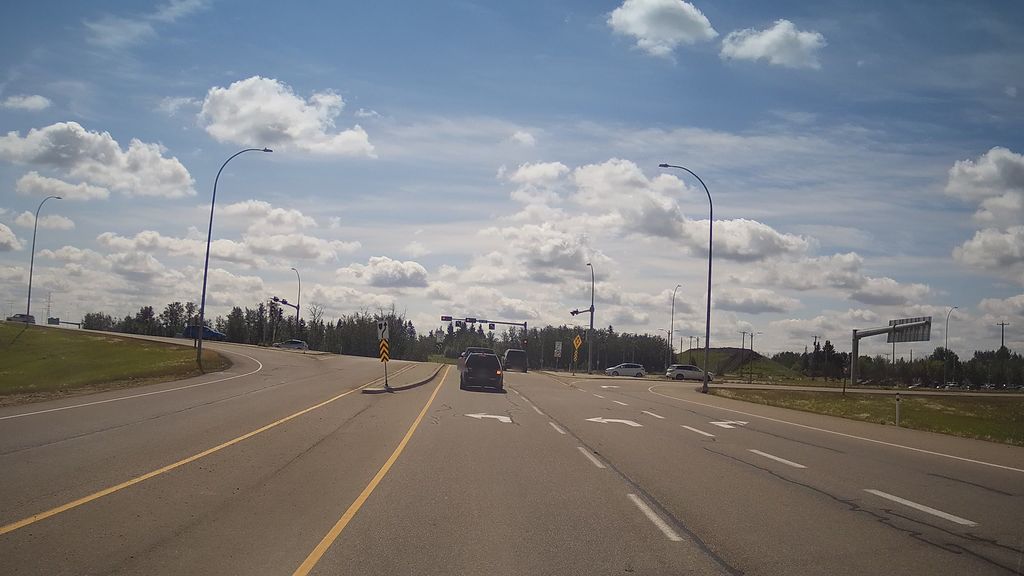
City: edmonton